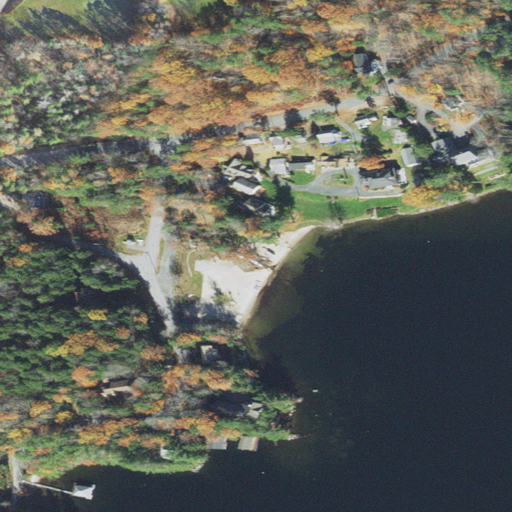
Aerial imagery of beach in New Hampshire named Dewey Beach containing open water, low intensity development, evergreen forest, open development, medium intensity development, deciduous forest, mixed forest, pasture, grassland, and high intensity development